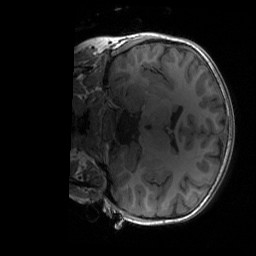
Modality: T1w
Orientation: coronal
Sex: male
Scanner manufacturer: siemens
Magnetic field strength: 3 T
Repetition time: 1.9 s
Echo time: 0.00243 s